Question: There is a view of creating a contact
## Create contact
'''
@using (Html.BeginForm("Create", "Contact", FormMethod.Post, new { enctype = "multipart/form-data" }))
{
@Html.AntiForgeryToken()
@Html.ValidationSummary(true)
<fieldset>
<legend>Dobavit' kontakt</legend>
<div class="editor-label">Surname</div>
<div class="editor-field">
@Html.EditorFor(model => model.Surname)
@Html.ValidationMessageFor(model => model.Surname)
</div>
<div class="editor-label">Name</div>
<div class="editor-field">
@Html.EditorFor(model => model.Name)
@Html.ValidationMessageFor(model => model.Name)
</div>
<div class="editor-label">Otchestvo</div>
<div class="editor-field">
@Html.EditorFor(model => model.MiddleName)
@Html.ValidationMessageFor(model => model.MiddleName)
</div>
<div class="editor-label">Phone</div>
<div class="editor-field">
@Html.EditorFor(model => model.Phone)
@Html.ValidationMessageFor(model => model.Phone)
</div>
<div class="editor-label">E-mail</div>
<div class="editor-field">
@Html.EditorFor(model => model.Email)
@Html.ValidationMessageFor(model => model.Email)
</div>
<div class="editor-label">Image</div>
<div class="editor-field">
<input type="file" name="uploadImage" />
</div>
<p>Company:</p>
<input type="text" name="name" data-autocomplete-source='@Url.Action("GetSearchValue", "Company")' />
<p>
<input type="submit" value="Create" />
</p>
'''
}
Company autocomplete with Ajax
'''
<script type="text/javascript">
$(function () {
$("[data-autocomplete-source]").each(function () {
var target = $(this);
target.autocomplete({ source: target.attr("data-autocomplete-source") });
});
});
'''
'''
public ActionResult GetSearchValue(string term)
{
var models = db.Companies.Where(x => x.Name.Contains(term))
.Select(a => new
{
Id = a.Id.ToString(),
value = a.Name,
label = a.Name
}).ToList();
return Json(models, JsonRequestBehavior.AllowGet);
}
'''
Id company on the page of creating a contact is not displayed. How to create a contact with the company id(one-to-many) value in the Contact controller method Create??
[![enter image description here][1]][1]
<URL>
Contoller Contact and Model Contact
'''
public ActionResult Create(Contact contact, HttpPostedFileBase uploadImage)
{
if (User.Identity.IsAuthenticated)
{
if (ModelState.IsValid && uploadImage != null)
{
byte[] imageData = null;
// schityvaem peredannyi fail v massiv baitov
using (var binaryReader = new BinaryReader(uploadImage.InputStream))
{
imageData = binaryReader.ReadBytes(uploadImage.ContentLength);
}
// ustanovka massiva baitov
contact.Image = imageData;
contact.ImageMimeType = uploadImage.ContentType;//DELETE
db.Contacts.Add(contact);
db.SaveChanges();
return RedirectToAction("Index");
}
return View(contact);
}
else
{
return RedirectToAction("Login", "Account");
}
}
public class Contact
{
public int ID { get; set; }
[Display(Name="Familiia")]
public string Surname { get; set; }
[Display(Name="Imia"), Required]
public string Name { get; set; }
[Display(Name = "Otchestvo")]
public string MiddleName { get; set; }
[Display(Name="Email")]
public string Email { get; set; }
[RegularExpression("\+380+\d+", ErrorMessage="Vvedite nomer v fortmate +380KhKhKhKhKhKhKhKhKh")]
[Display(Name = "Telefon"), MaxLength(13), Required]
public string Phone { get; set; }
[Display(Name = "Foto profilia")]
public byte[] Image { get; set; }
public string ImageMimeType { get; set; }
public int? CompanyId { get; set; }
public virtual Company Companies { get; set; }
}
'''
How I save CompanyId in db with ajax autocomplete
how write in input name company?
[
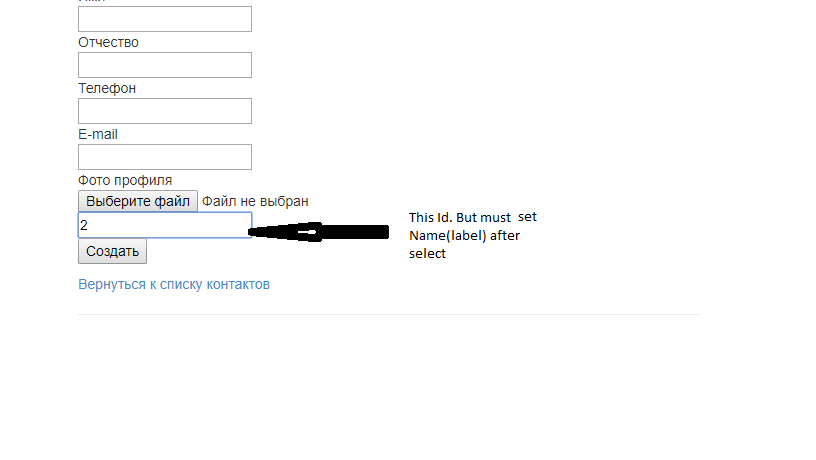
Answer: First you need to add a hidden field into your Razor. That hidden field should store the 'Id' of the selected company:
'''
// I suppose that you have a property named CompanyId in your view model.
@Html.HiddenFor(model => model.CompanyId, new { data_company_id = string.Empty })
'''
In you javascript you need to tell jQuery 'autocomplete' widget where to store the selected company 'Id'. So you need to do this by handling the 'select' event of your 'autocomplete' widget:
'''
$("[data-autocomplete-source]").each(function () {
var target = $(this);
target.autocomplete({
source: target.attr("data-autocomplete-source"),
select: function( event, ui ) {
$('input[data-company-id]').val(ui.item.value);
$('input[name="name"]').val(ui.item.label);
}
});
});
'''
Before your need to store the company Id into your the value property of the returned json object like below:
'''
public ActionResult GetSearchValue(string term)
{
var models = db.Companies.Where(x => x.Name.Contains(term))
.Select(a => new
{
value = a.Id.ToString(), // <- this need to be done
label = a.Name
}).ToList();
return Json(models, JsonRequestBehavior.AllowGet);
}
'''
After that, your 'Create' action will have the selected company 'Id'.